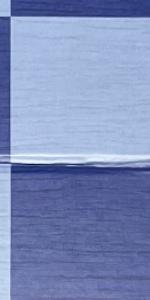
Label: Empty